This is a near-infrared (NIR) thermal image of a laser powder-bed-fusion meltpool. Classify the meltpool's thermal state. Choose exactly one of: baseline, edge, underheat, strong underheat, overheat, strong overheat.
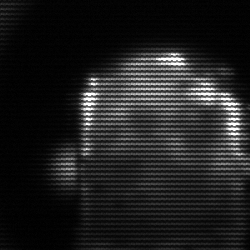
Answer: baseline